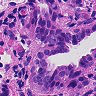
Metastatic tissue present: yes